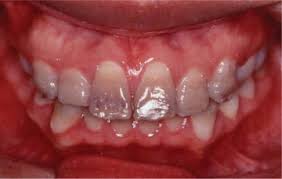
Condition: Tooth Discoloration